Question: I have VBA code that enters <URL>.
There is a cookies consent window I want to bypass.

I tried to click on the accept button by Xpath but I get error.
> Run-time Error 7:
NoSuchElementError
Element not found for XPath=/html/body/div[8]/div[1]/div/div[3]/a[1]
<URL>
I tried to wait until it fully loads, but still no success.
Here is my attempt:
'''
Dim driver
Set driver = CreateObject("Selenium.EdgeDriver")
With driver
.start
.get "https://ibm.com"
.FindElementByXPath("/html/body/div[8]/div[1]/div/div[3]/a[1]").Click
.Quit
End With
'''
I found something about a switch to frame but I do not know how to perform.
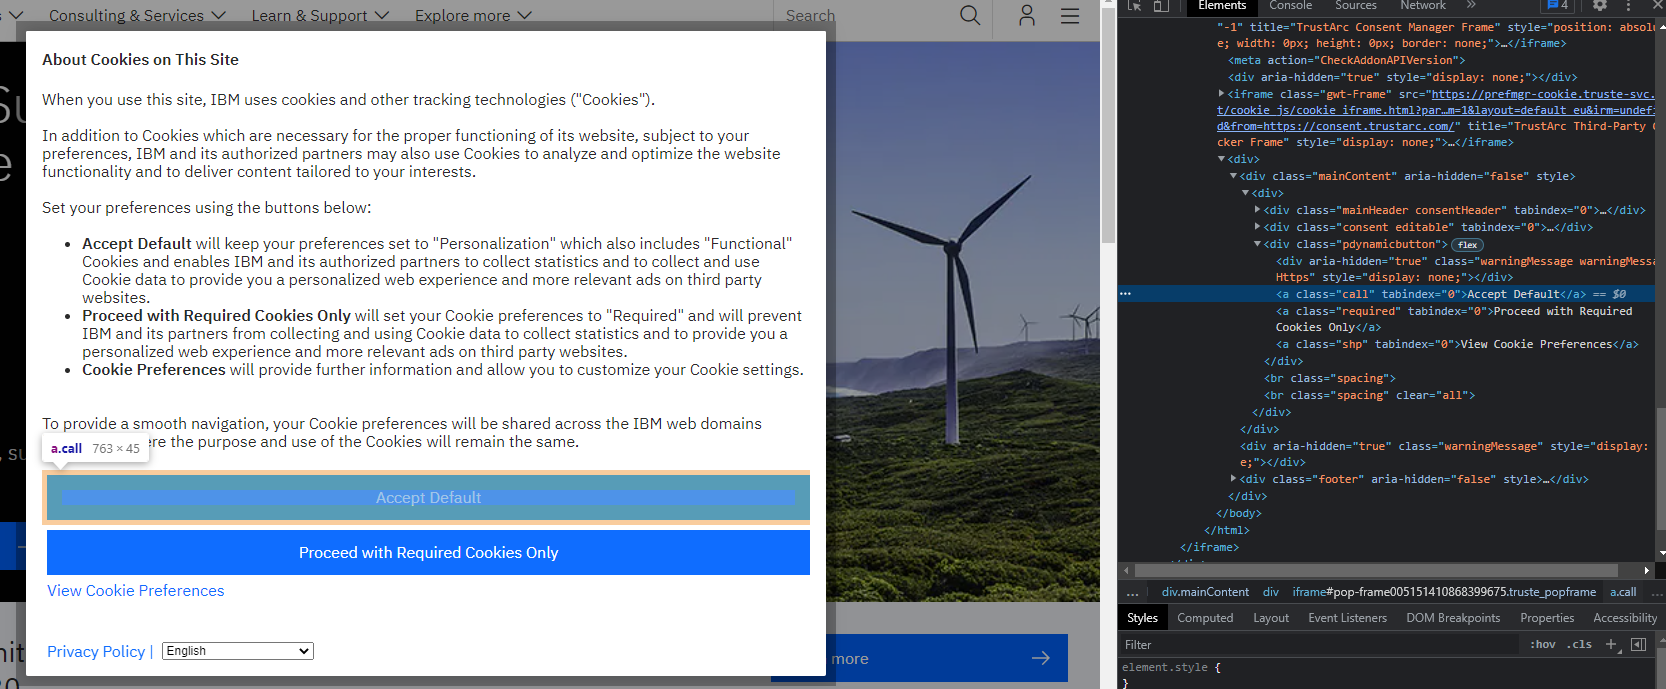
Answer: your button is inside a frame, so you could something like this:
'''
Sub CloseConsent()
With New ChromeDriver
.get "http://hcad.org/quick-search/"
.SwitchToFrame .FindElementByXPath("//iframe[@class='truste_popframe']", timeout:=10000)
.FindElementByXPath("//a[@class='call']", timeout:=10000).Click
End With
End Sub
'''